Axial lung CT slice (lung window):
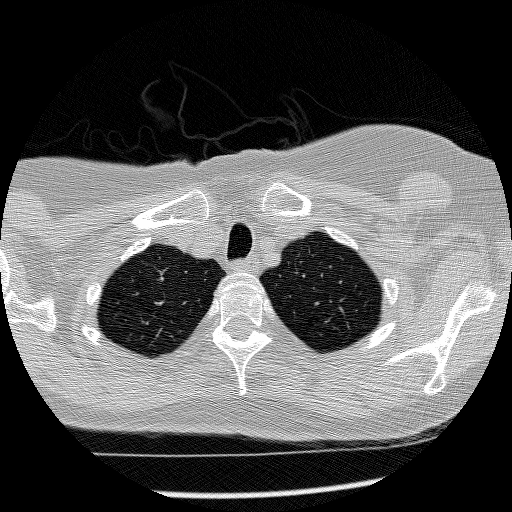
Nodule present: no